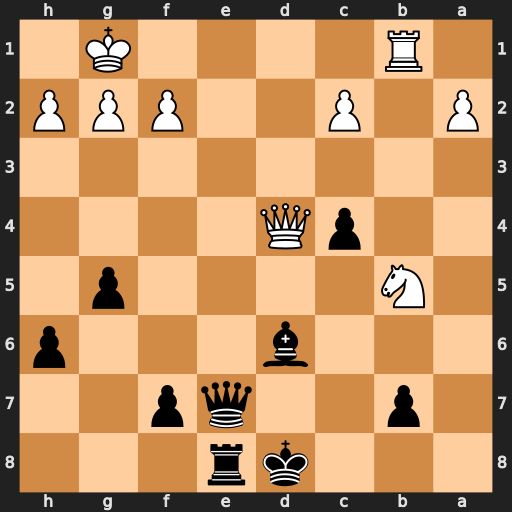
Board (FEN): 3kr3/1p2qp2/3b3p/1N4p1/2pQ4/8/P1P2PPP/1R4K1
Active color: b
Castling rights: -
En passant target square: -
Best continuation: Qe1+ Rxe1 Rxe1#